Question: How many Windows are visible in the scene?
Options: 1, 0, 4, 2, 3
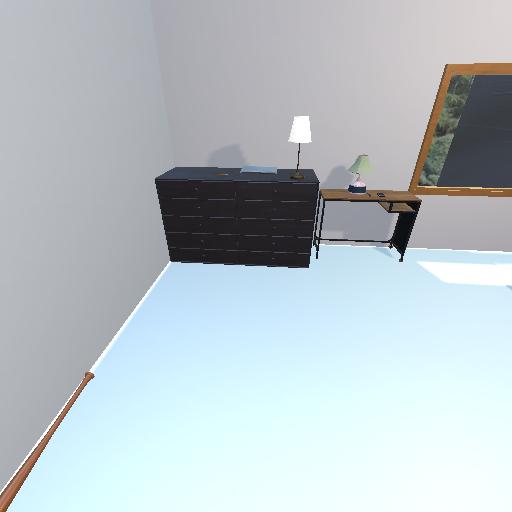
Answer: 1